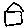
Label: house